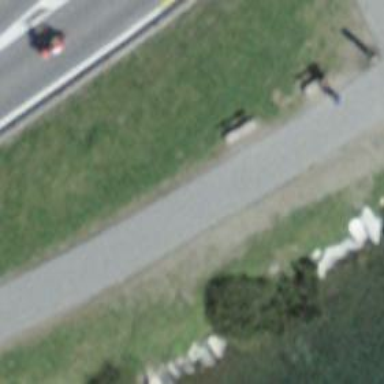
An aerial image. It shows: Burlywood bench.